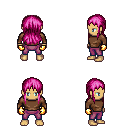
a pixel art fantasy rpg character, male body template, human, tanned skin, brown long-sleeve shirt, magenta pants, pink unkempt hairstyle, gold gloves, four views (front, back, left, right), 2x2 character sprite sheet, small pixel art, hard edges, no anti-aliasing